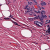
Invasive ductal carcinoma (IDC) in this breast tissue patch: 1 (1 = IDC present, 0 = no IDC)